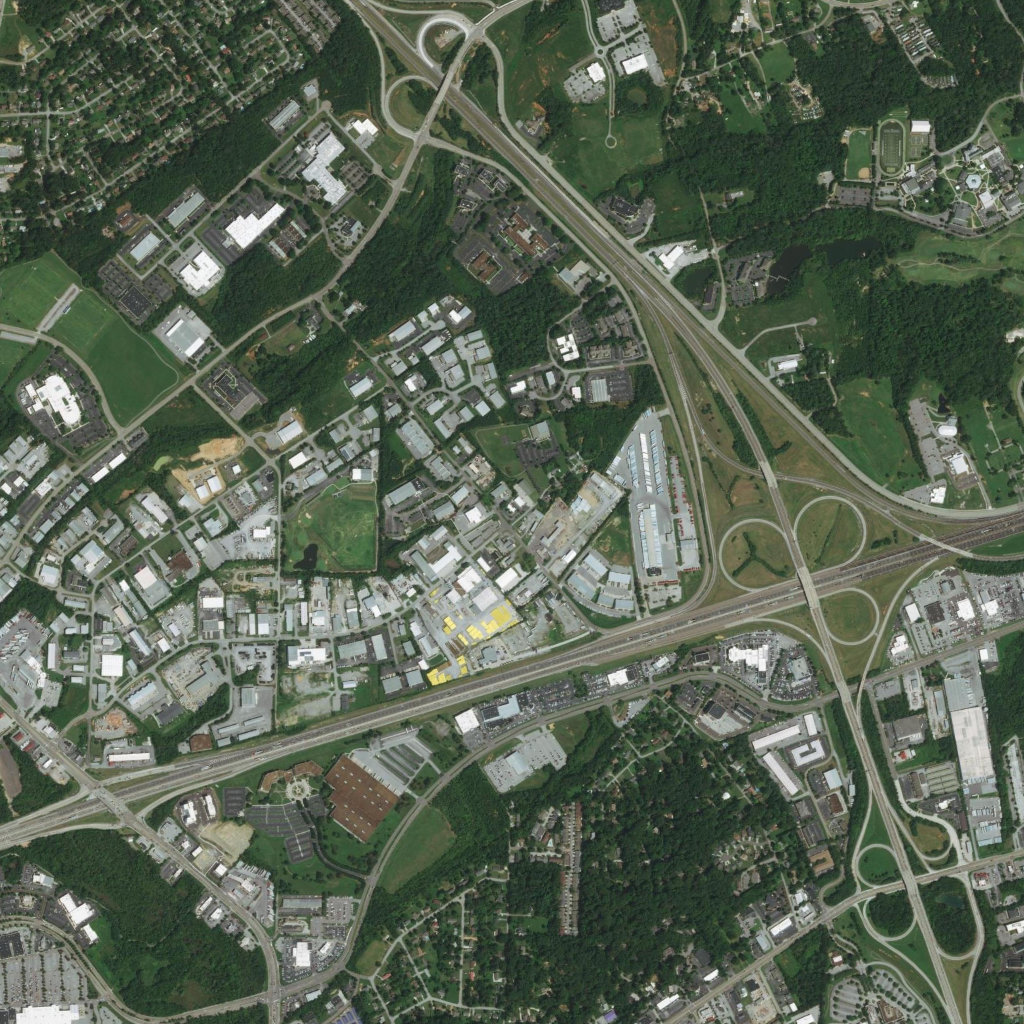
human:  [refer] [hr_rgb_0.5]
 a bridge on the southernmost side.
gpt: <box>[[87, 84, 89, 87, 0]]</box>